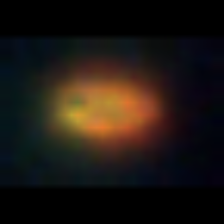
Taxon: Unknown_phyto
Group: Unknown